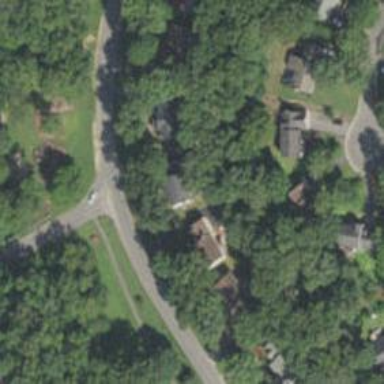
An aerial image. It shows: Driveway.